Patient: sex F, age 83
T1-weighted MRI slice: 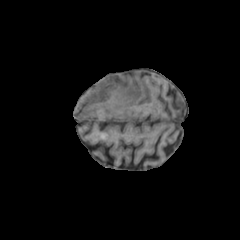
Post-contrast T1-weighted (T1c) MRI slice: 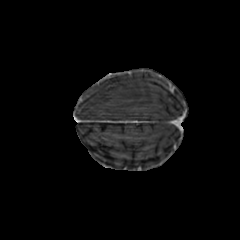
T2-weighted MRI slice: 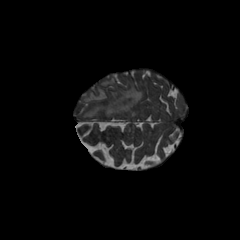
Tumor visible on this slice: yes
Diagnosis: Glioblastoma, IDH-wildtype
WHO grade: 4